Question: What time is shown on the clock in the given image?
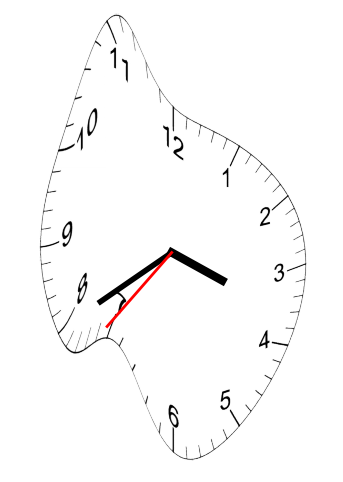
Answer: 03:39:36